Current action and preconditions to check: path_clear

Your task: For each precondition in the list above, predict whether it will hold at this action.

Consider the current scene as observed from the mobile robot's camera, and analyze the predicted future states of all dynamic agents (e.g., people, animals, vehicles, or any moving entities) within the NEXT SECOND.

IMPORTANT: Only answer "very likely" if you are absolutely certain—based on strong, clear evidence—that a dynamic agent will violate the precondition in the predicted future state. Do NOT answer "very likely" for unlikely, ambiguous, or low-probability risks.

Ask yourself for each precondition: Is there a high probability, with clear and convincing evidence, that the predicted future states of any dynamic agent will interfere with the predicted future state of the currently executing action within the NEXT SECOND, causing that precondition to fail?

Assess the risk level based on these predictions. Use "likely" or "very likely" if motions create a clear risk of interference.

Use "neutral" or "improbable" if agents are nearby but their predicted paths are clearly diverging or non-conflicting.

Failure Risk Categories: "very improbable", "improbable", "neutral", "likely", "very likely"

Answer Format: Output ONLY the probability_of_failure value from these categories: "very improbable", "improbable", "neutral", "likely", "very likely"

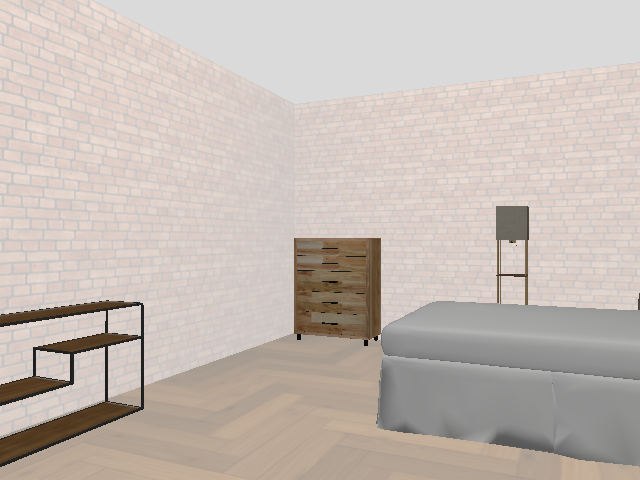

Answer: very improbable